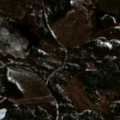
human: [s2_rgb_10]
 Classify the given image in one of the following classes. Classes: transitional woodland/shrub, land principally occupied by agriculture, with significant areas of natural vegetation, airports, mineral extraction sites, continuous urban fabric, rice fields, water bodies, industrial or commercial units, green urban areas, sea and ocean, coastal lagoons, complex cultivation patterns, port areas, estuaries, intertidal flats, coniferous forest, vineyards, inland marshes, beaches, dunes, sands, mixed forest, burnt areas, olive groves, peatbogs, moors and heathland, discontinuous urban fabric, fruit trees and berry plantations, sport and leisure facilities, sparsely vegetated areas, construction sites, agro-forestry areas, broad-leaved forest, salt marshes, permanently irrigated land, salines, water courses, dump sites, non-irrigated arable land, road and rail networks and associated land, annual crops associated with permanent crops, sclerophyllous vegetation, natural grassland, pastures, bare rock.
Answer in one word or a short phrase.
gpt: coniferous forest, transitional woodland/shrub